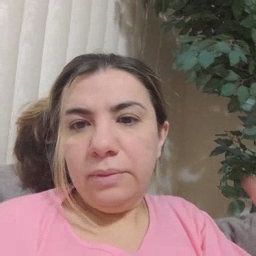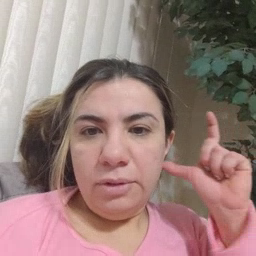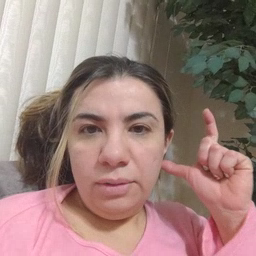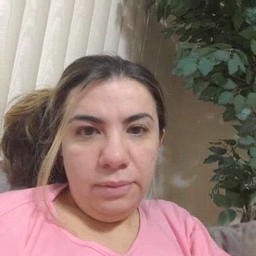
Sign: listen